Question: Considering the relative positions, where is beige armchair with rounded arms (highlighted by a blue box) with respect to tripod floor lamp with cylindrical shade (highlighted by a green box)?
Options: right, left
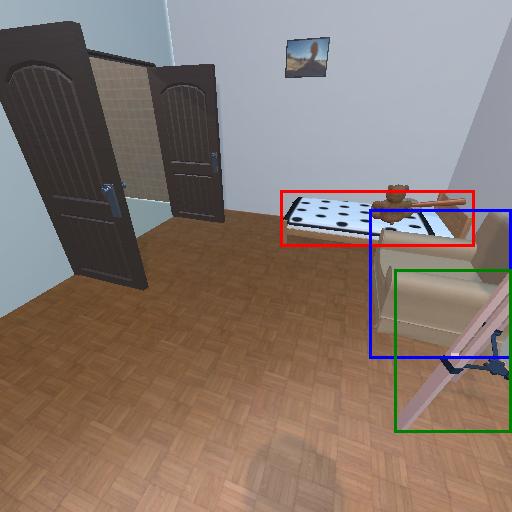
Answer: right